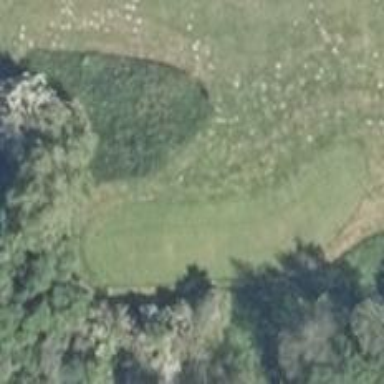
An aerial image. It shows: Golf tee.